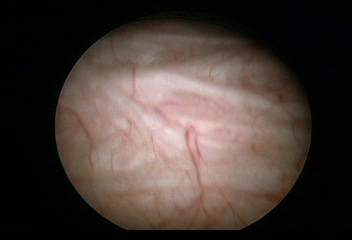
Modality: WLC
Class: Normal mucosa
Bladder cancer association: No